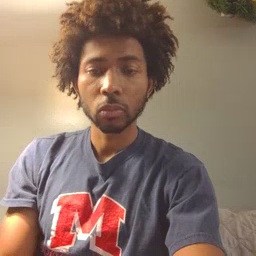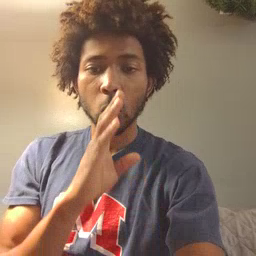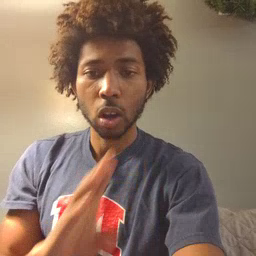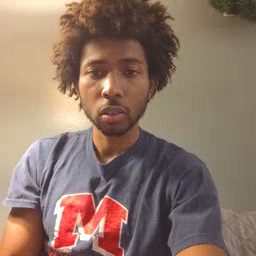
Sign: quiet